Field crop: maize
Growth stage: 2
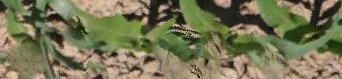
Species: maize